Question: I got a problem with a really, really simple 'AlertDialog' that creates my About dialog with three choices. Have a look at how it looks like on an emulator, my HTC Sensation and a Galaxy S2:

The dialog is created by this (pseudo) code:
'''
builder.setPositiveButton("OK", null);
builder.setNeutralButton("Disclaimer", [...]);
builder.setNegativeButton("Jetzt zum Market", [...]);
'''
It is so simple, I never thought about maximum text lengths differing so much on different devices! Plus: I think Samsung's tearing apart of "Disclaimer" is such a mess, not to talk about the whole word "Market" missing.
How am I supposed to create a simple 'AlertDialog' when this already is a problem?
Any clues? Think of a device that sets such a large font that even "Cancel" does not fit any more! How can I prevent such things?
Thanks for advices!!
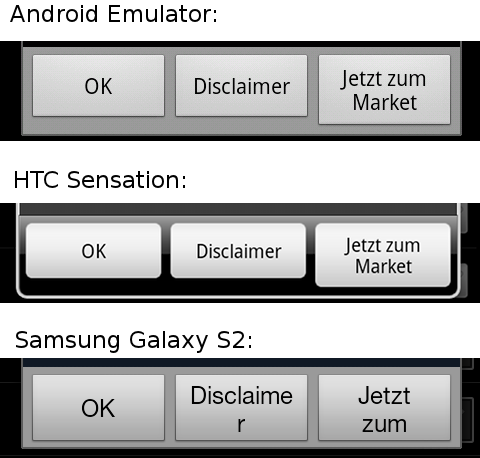
Answer: The answer from Drew DeNardo is almost correct.
The myDialog.getButton(BUTTON_POSITIVE) is returning null because it was not been created.
You need to override onShow:
'''
final AlertDialog alert= builder.create();
alert.setOnShowListener(new DialogInterface.OnShowListener() {
@Override
public void onShow(DialogInterface dialog) {
float textSize = 15.0f;
Button positive = alert.getButton(AlertDialog.BUTTON_POSITIVE);
positive.setTextSize(TypedValue.COMPLEX_UNIT_DIP, textSize);
Button neutral = alert.getButton(AlertDialog.BUTTON_NEUTRAL);
neutral.setTextSize(TypedValue.COMPLEX_UNIT_DIP, textSize);
Button negative = alert.getButton(AlertDialog.BUTTON_NEGATIVE);
negative.setTextSize(TypedValue.COMPLEX_UNIT_DIP, textSize);
}
});
'''